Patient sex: F
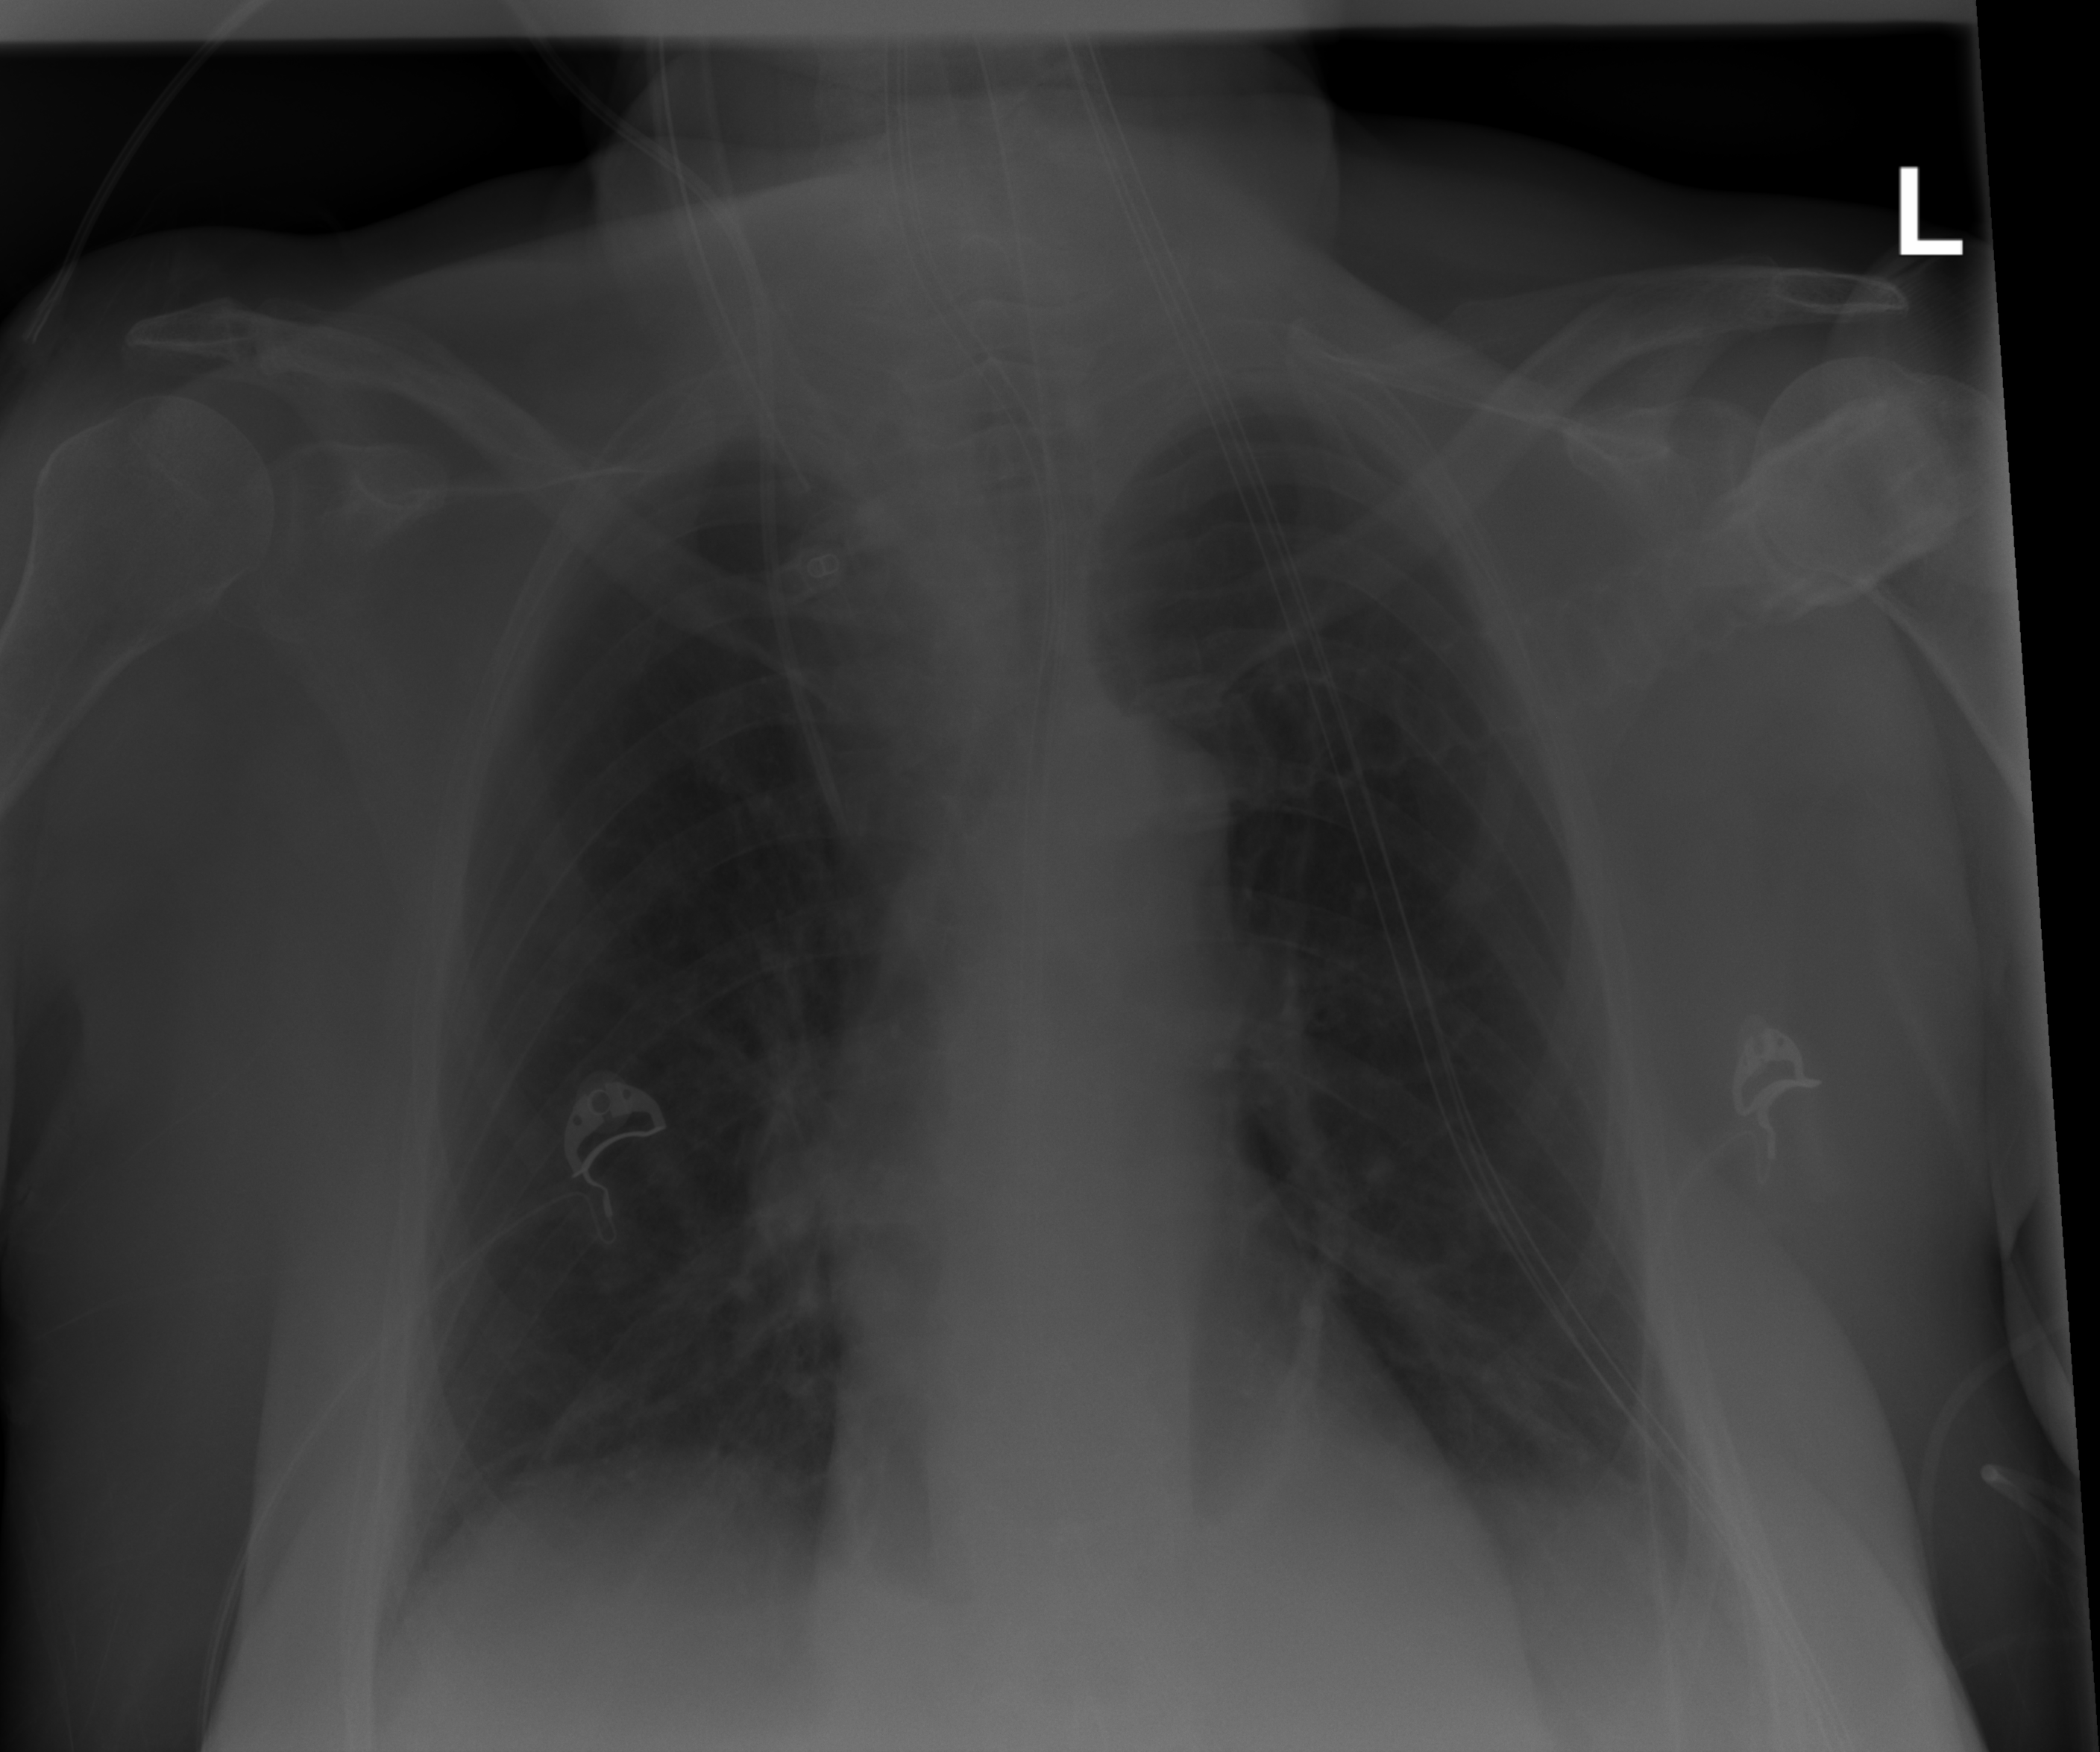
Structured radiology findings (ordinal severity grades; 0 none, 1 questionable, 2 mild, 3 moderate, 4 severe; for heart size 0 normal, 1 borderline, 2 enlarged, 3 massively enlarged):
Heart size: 0
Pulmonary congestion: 0
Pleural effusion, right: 0
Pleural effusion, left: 2
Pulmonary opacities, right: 0
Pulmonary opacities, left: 0
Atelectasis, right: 0
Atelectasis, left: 0